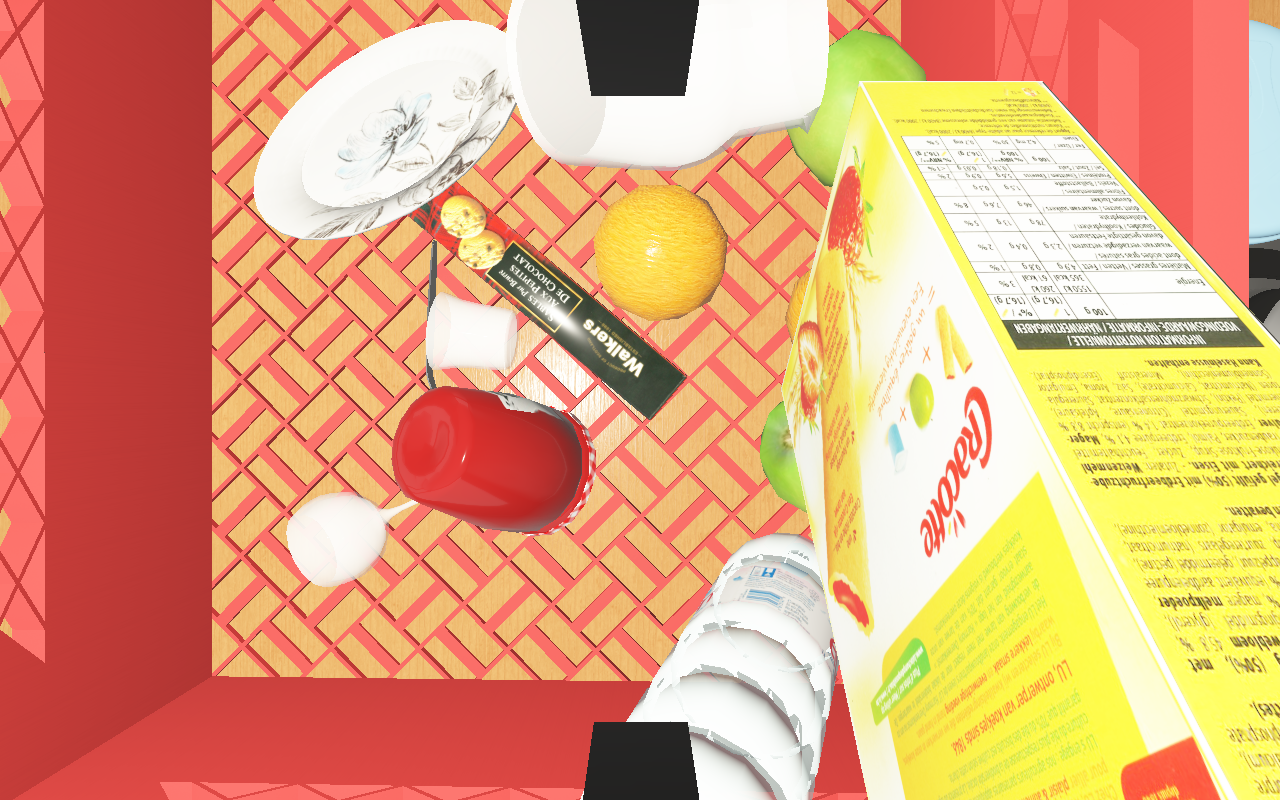
Objects in the scene:
water bottle
apple
apple
orange
orange
spoon
wineglass
cereal box